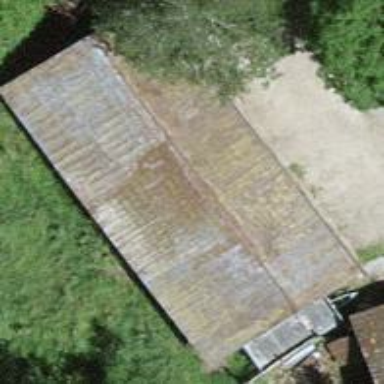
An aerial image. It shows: Barn.